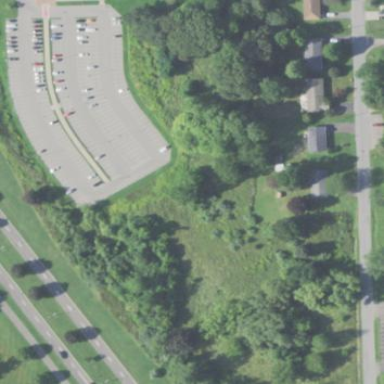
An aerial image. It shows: Paved parking area.